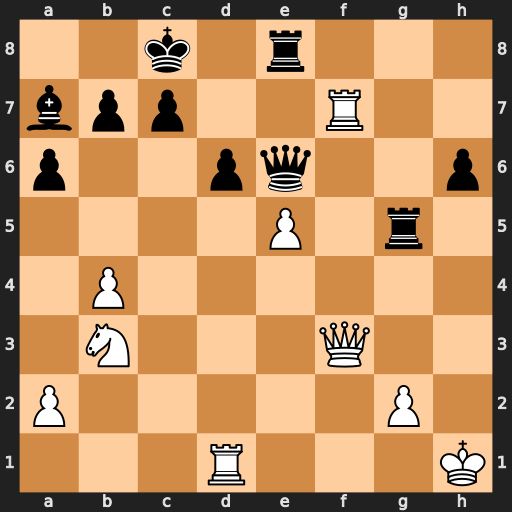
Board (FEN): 2k1r3/bpp2R2/p2pq2p/4P1r1/1P6/1N3Q2/P5P1/3R3K
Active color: w
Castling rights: -
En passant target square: -
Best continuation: exd6 Qe1+ Rxe1 Rxe1+ Kh2